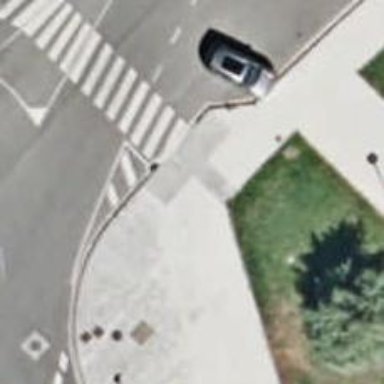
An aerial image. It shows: Sidewalk.